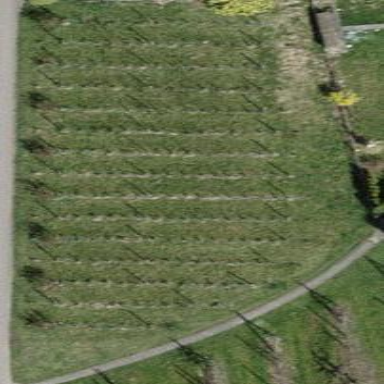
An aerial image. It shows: Beautiful vineyard in the countryside.